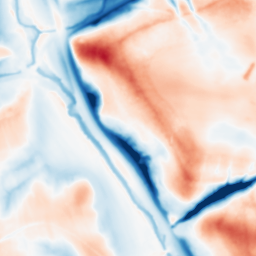
Category: multiscale
Decomposition family: dog_multiscale
Decomposition parameters: sigma_ratio: 2
n_scales: 4
base_sigma: 1
Upsampling method: bspline
Upsampling parameters: scale: 8
Upsampling scale: 8